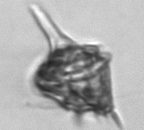
Label: Amylax